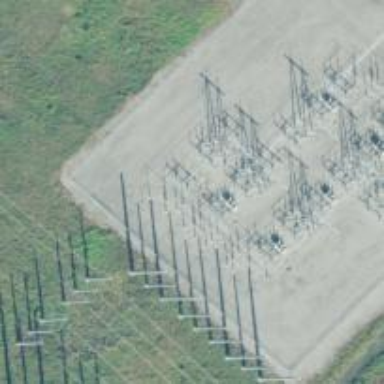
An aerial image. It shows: Switch for power supply.